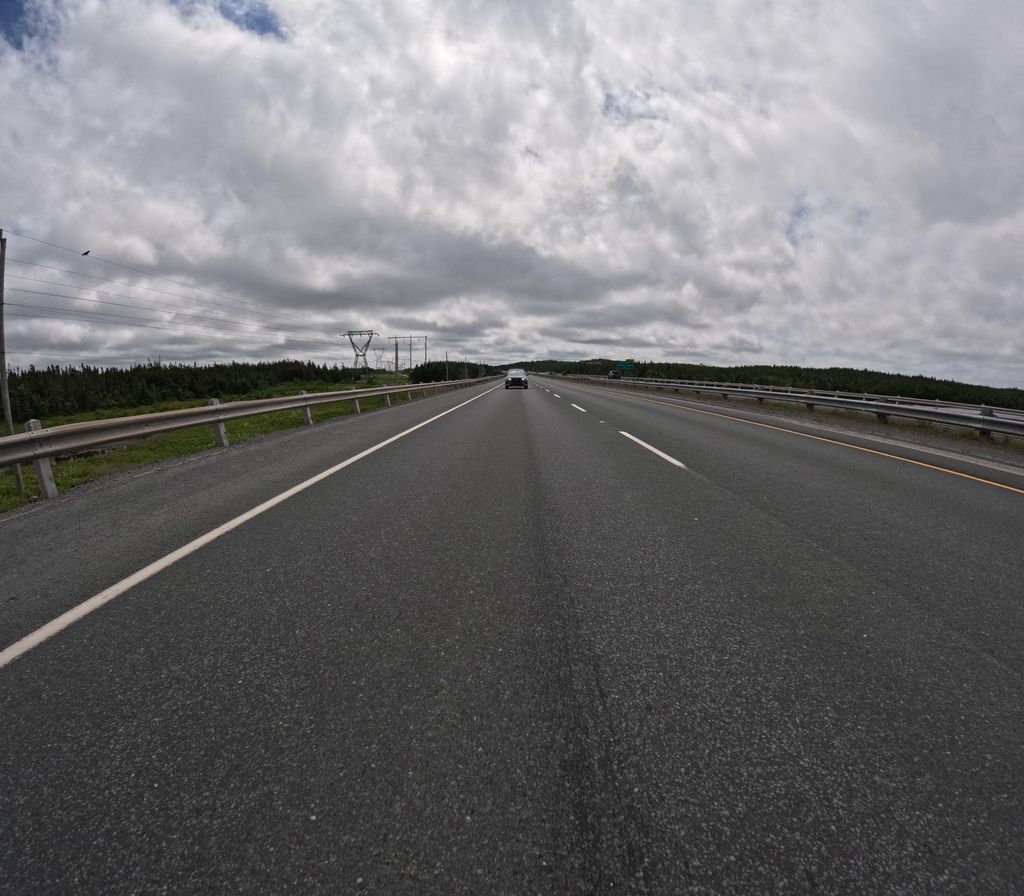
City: st_johns